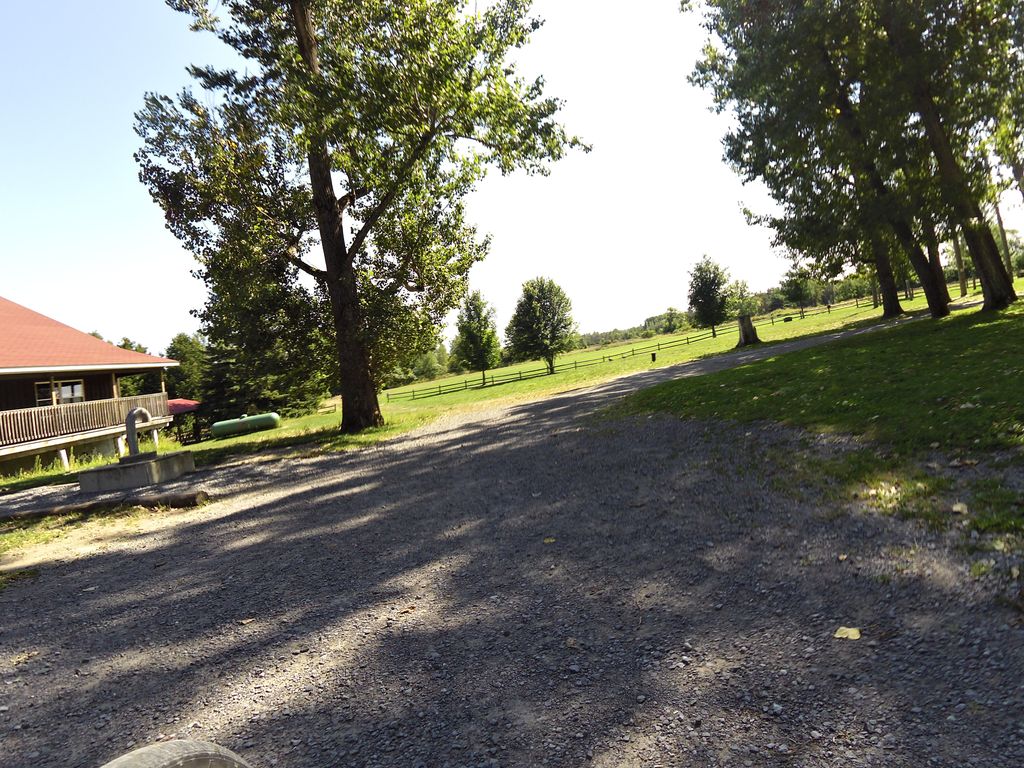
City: ottawa-gatineau